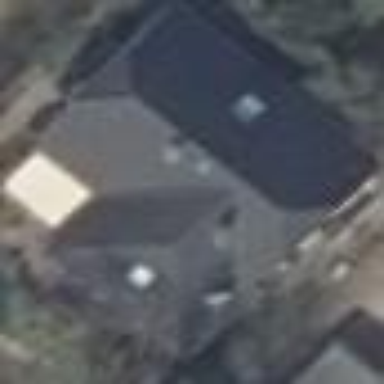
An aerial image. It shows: Detached building with half-hipped roof shape.